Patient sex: M
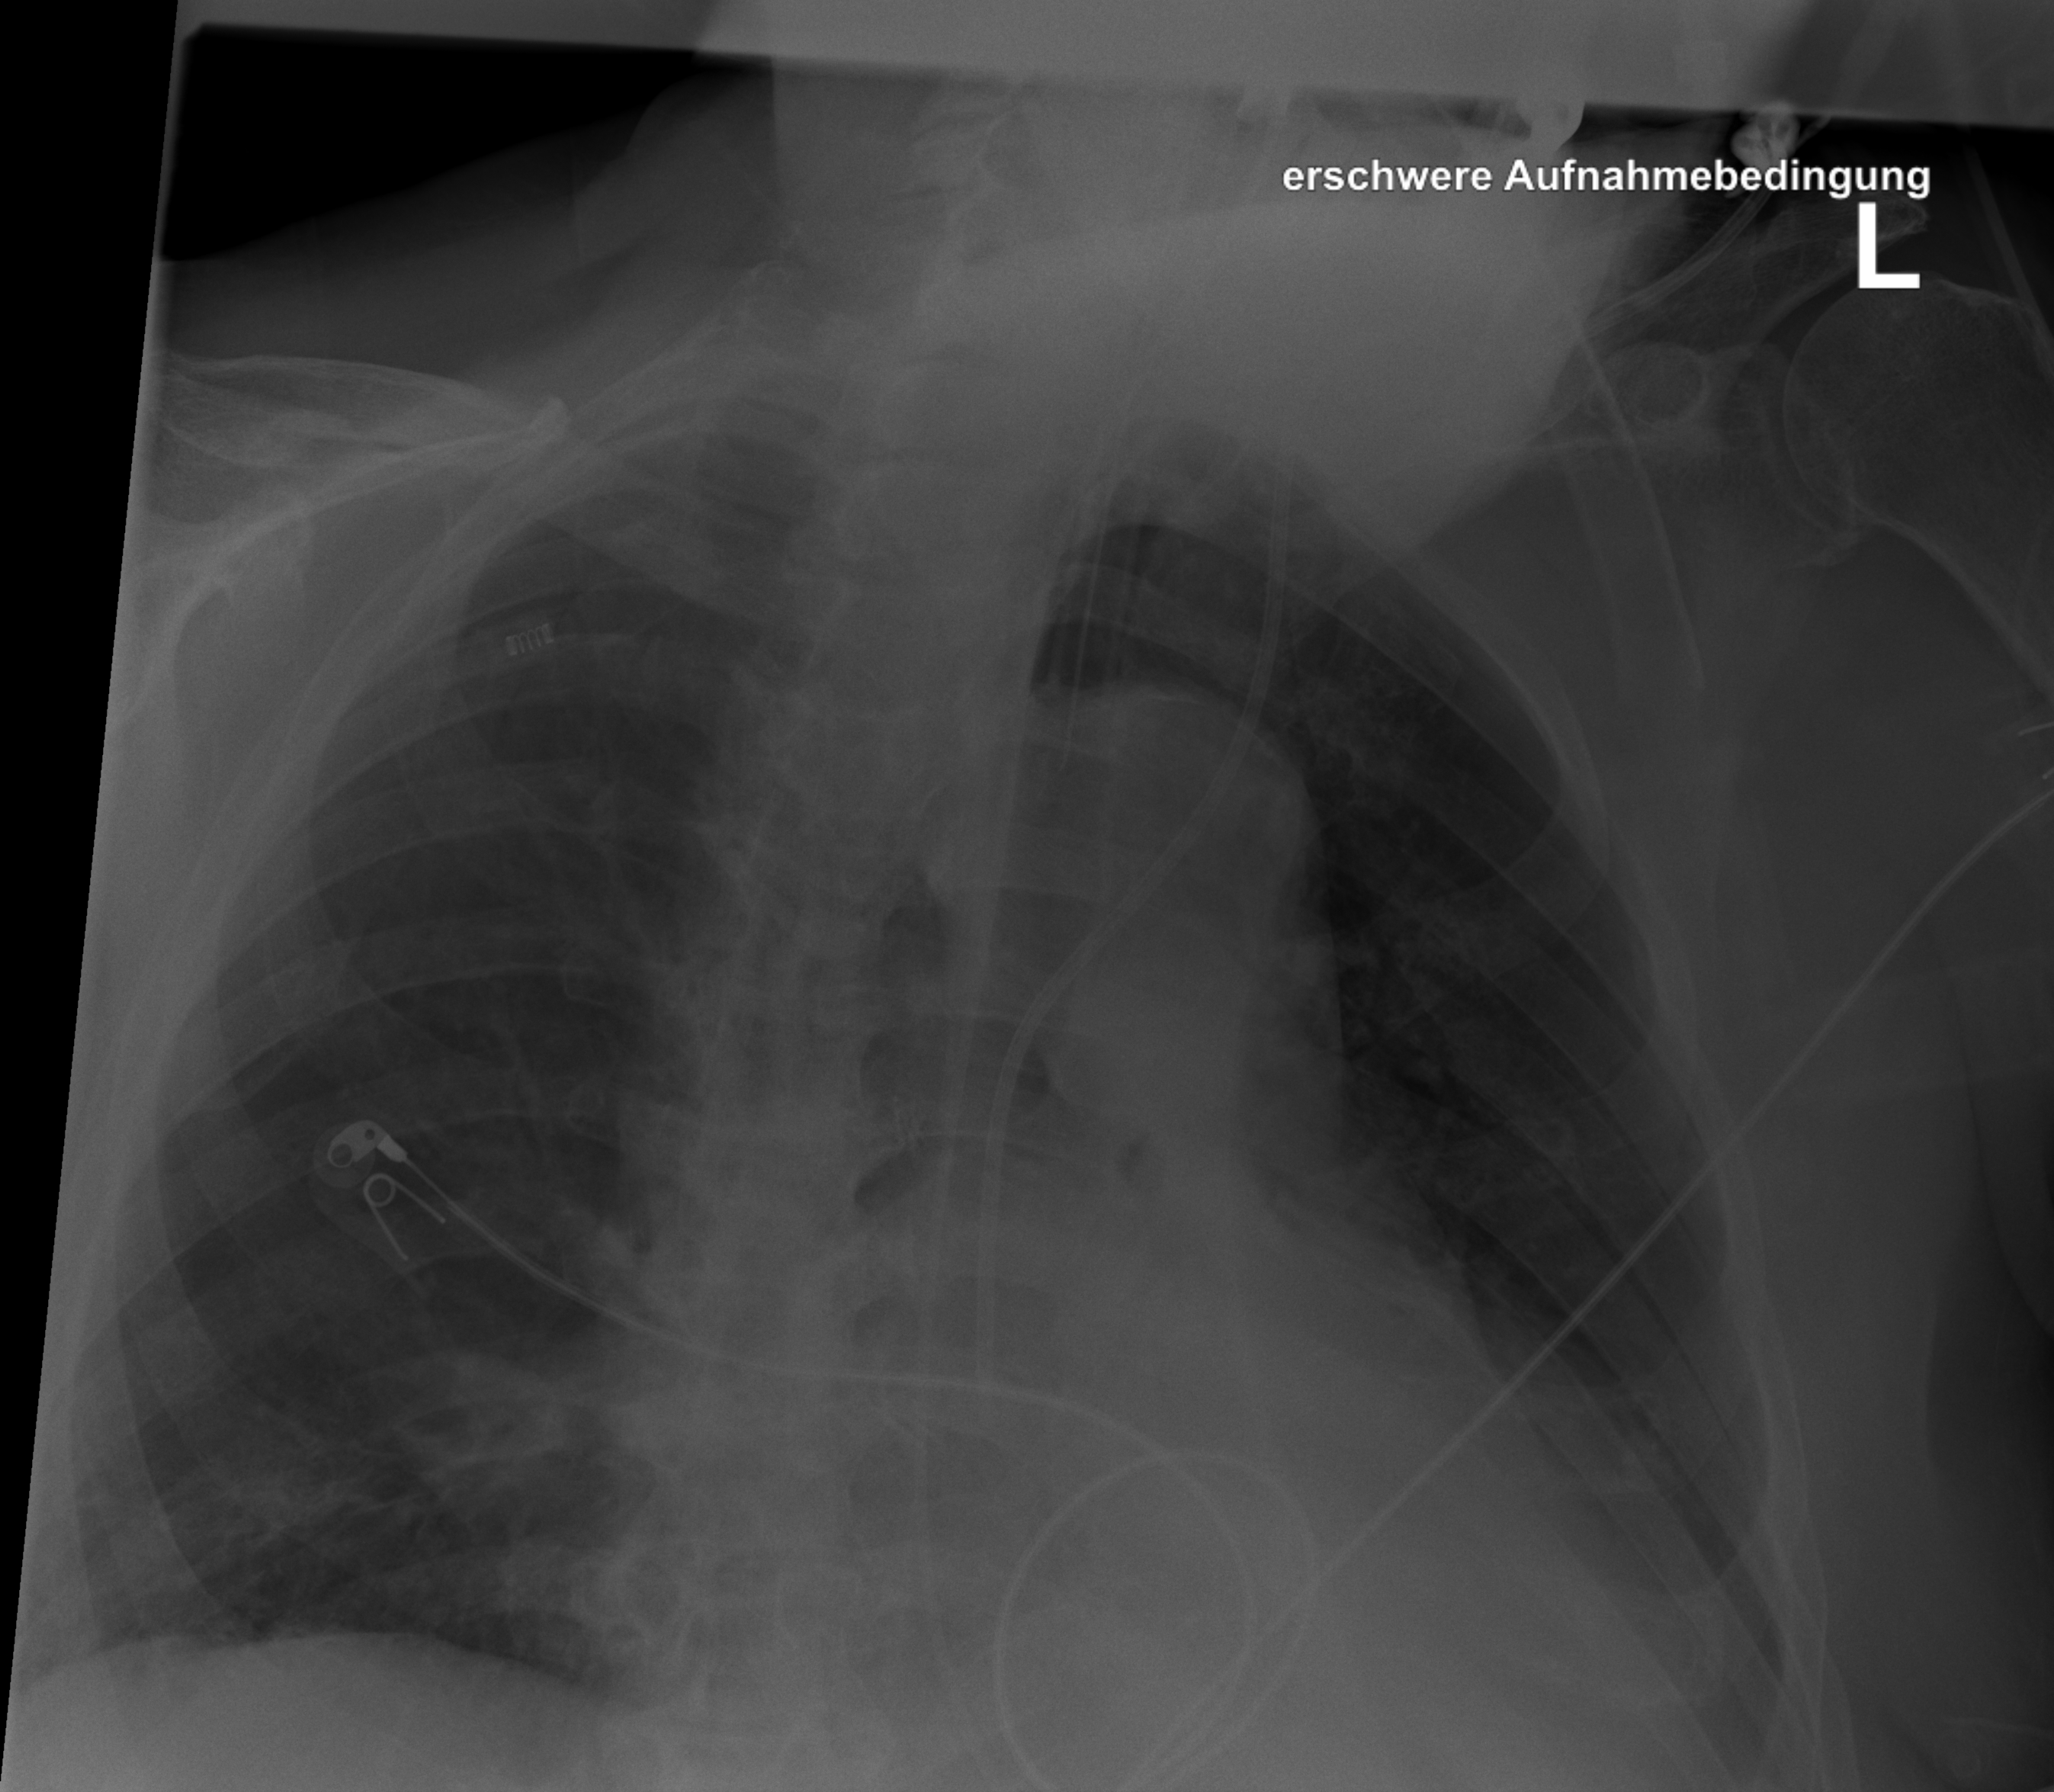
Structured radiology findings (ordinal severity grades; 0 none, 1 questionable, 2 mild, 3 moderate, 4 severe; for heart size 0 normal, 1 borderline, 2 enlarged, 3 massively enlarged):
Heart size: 0
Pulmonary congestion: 1
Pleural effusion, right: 0
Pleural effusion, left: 0
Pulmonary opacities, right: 1
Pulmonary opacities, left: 0
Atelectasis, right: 2
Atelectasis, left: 0